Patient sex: M
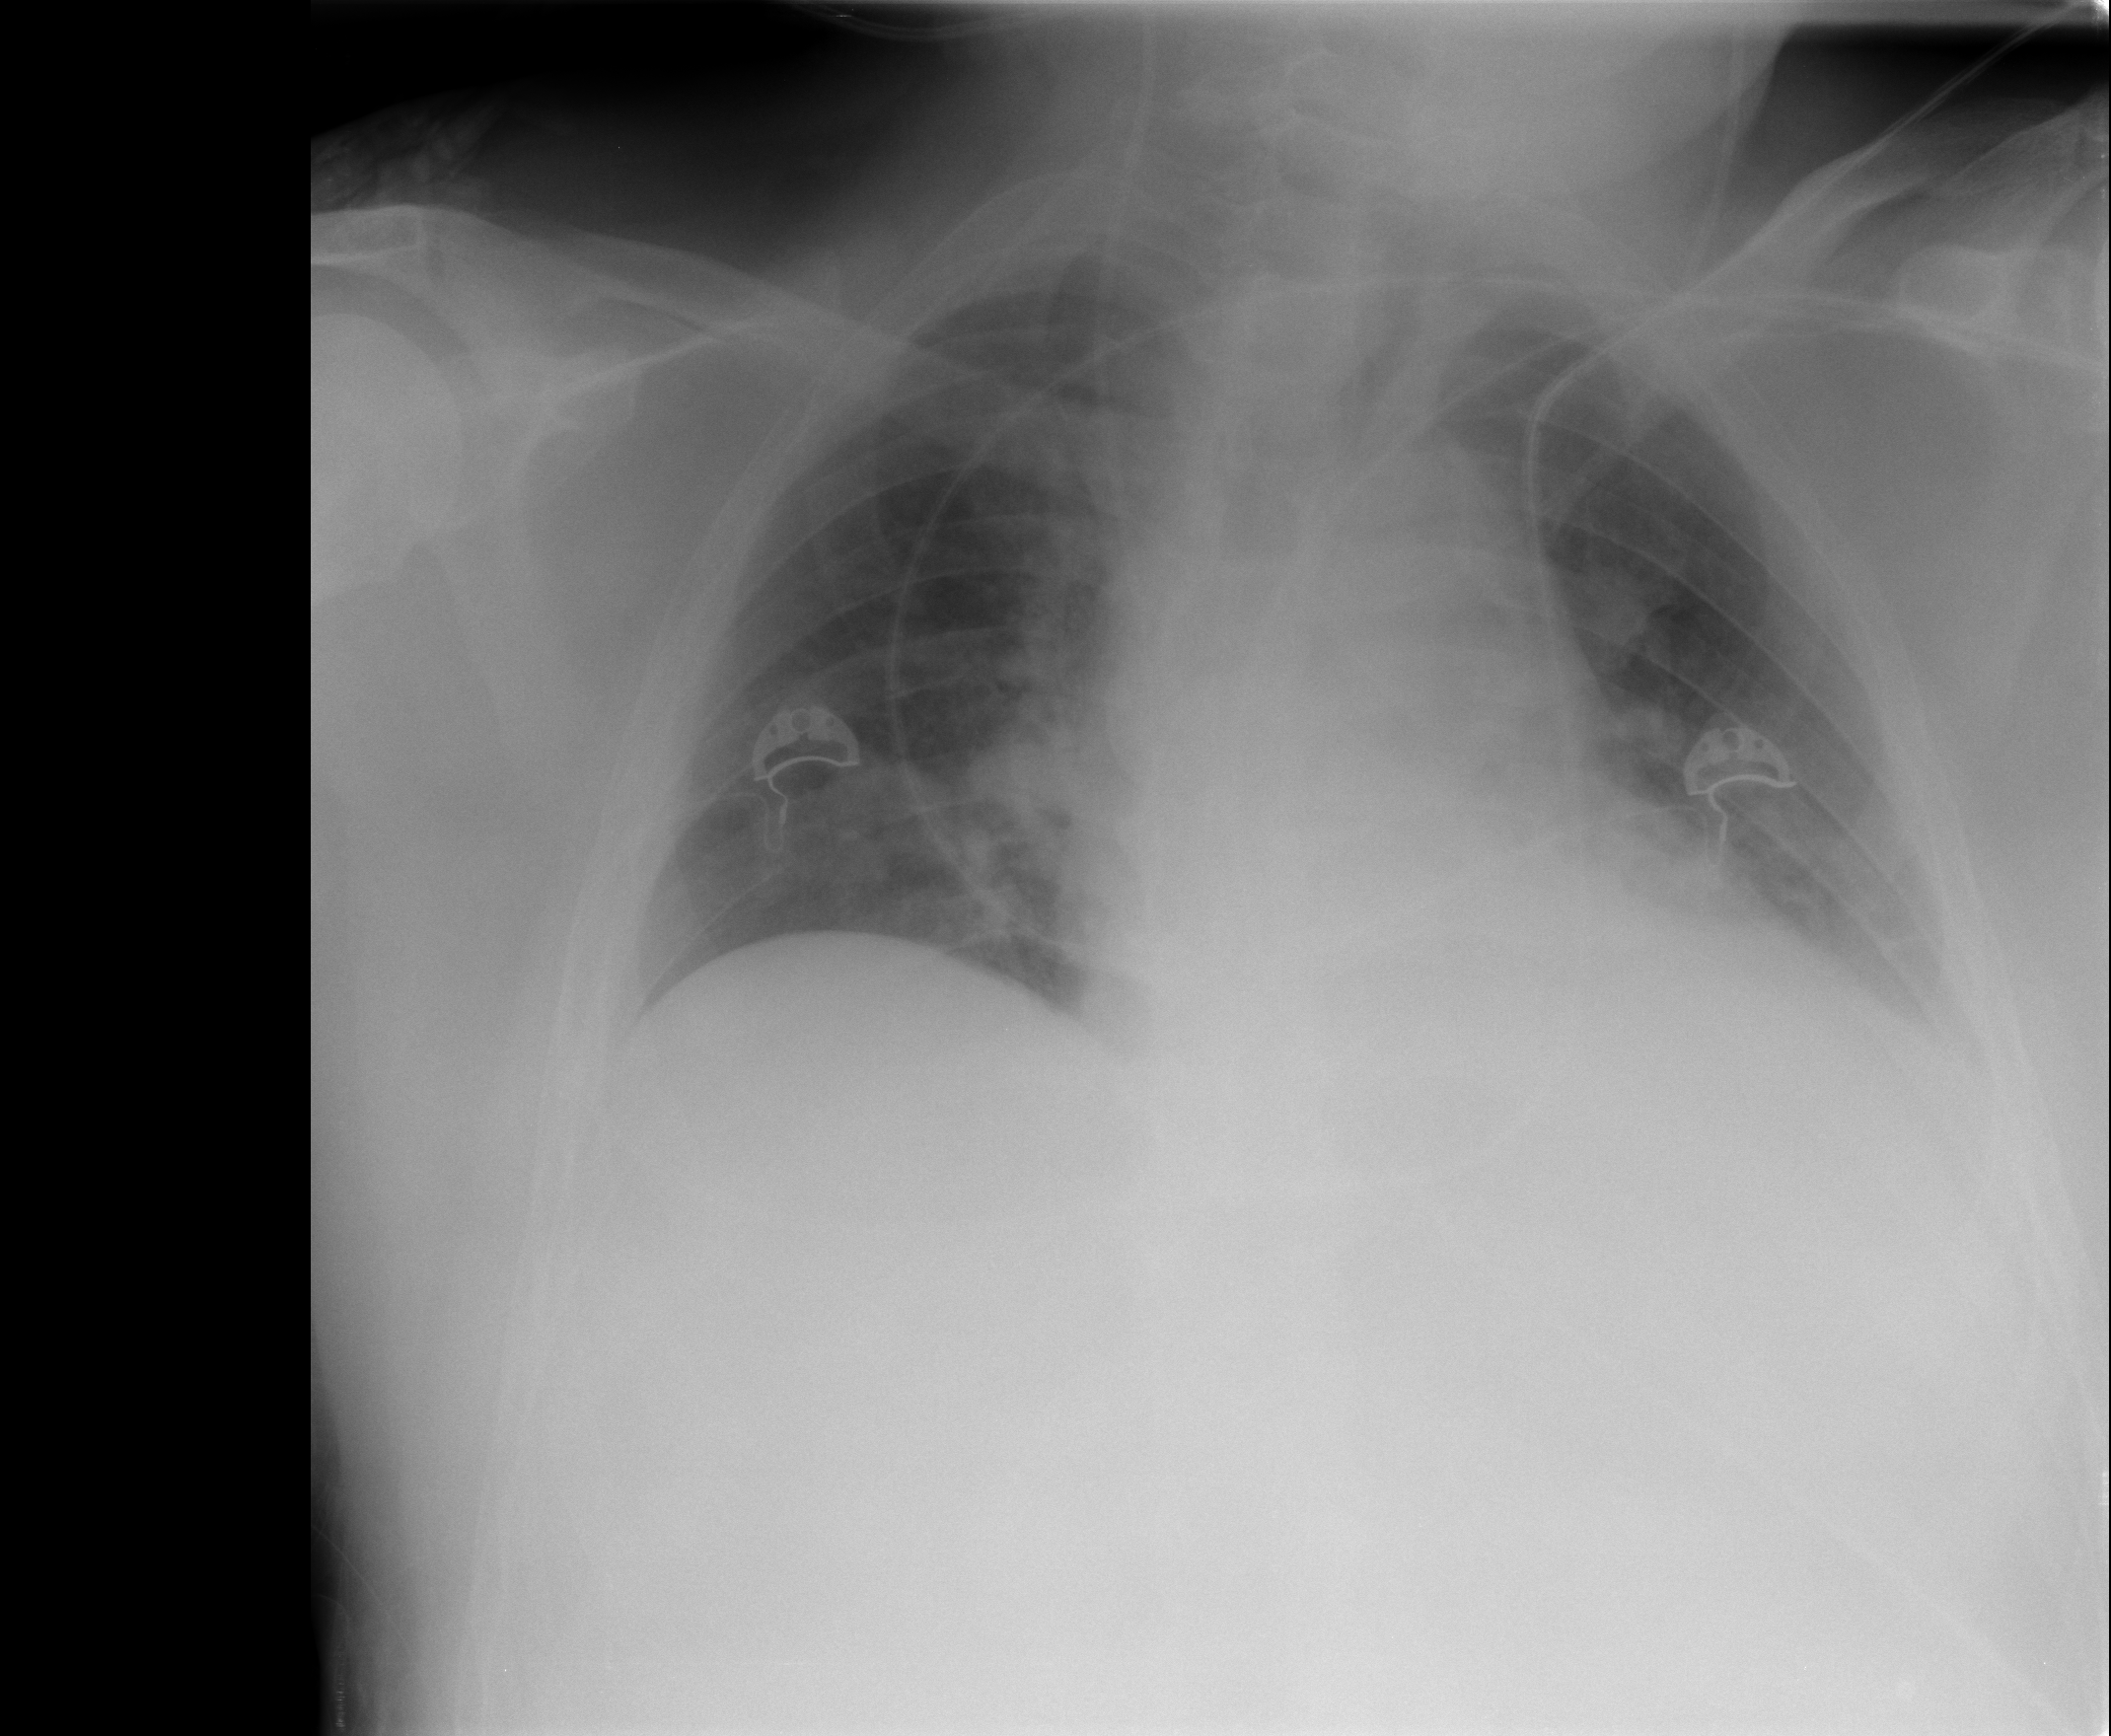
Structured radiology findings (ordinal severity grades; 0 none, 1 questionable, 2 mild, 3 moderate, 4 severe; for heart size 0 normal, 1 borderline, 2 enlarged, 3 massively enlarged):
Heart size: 2
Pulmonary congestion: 0
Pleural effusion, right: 0
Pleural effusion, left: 1
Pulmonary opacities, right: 0
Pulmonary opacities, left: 0
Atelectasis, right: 0
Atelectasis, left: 0